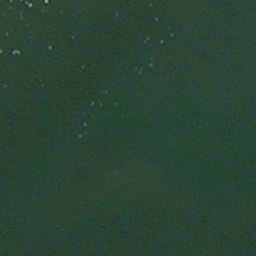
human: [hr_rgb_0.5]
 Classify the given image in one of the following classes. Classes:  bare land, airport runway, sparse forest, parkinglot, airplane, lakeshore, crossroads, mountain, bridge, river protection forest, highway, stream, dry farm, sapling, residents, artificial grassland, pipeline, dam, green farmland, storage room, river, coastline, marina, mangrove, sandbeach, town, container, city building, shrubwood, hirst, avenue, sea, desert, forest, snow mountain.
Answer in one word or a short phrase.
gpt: sea